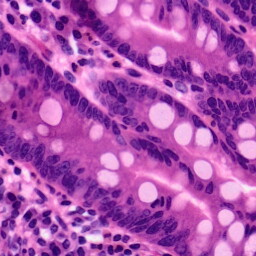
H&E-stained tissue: Pancreatic